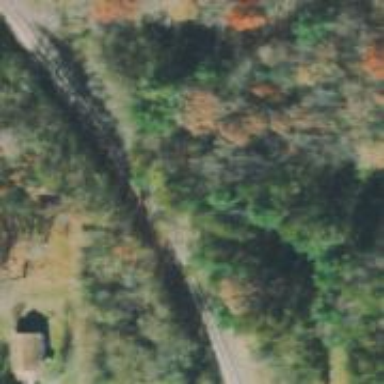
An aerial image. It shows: Railway track.